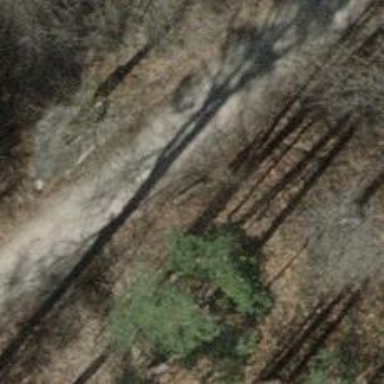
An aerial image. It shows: Brown bench.